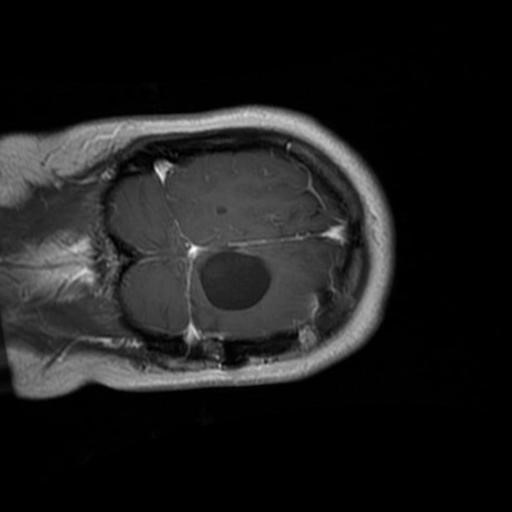
Label: brain_glioma